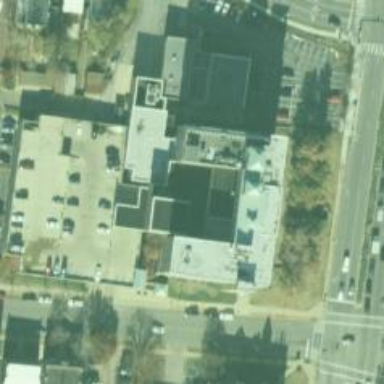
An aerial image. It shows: Healthcare clinic is depicted in the image.